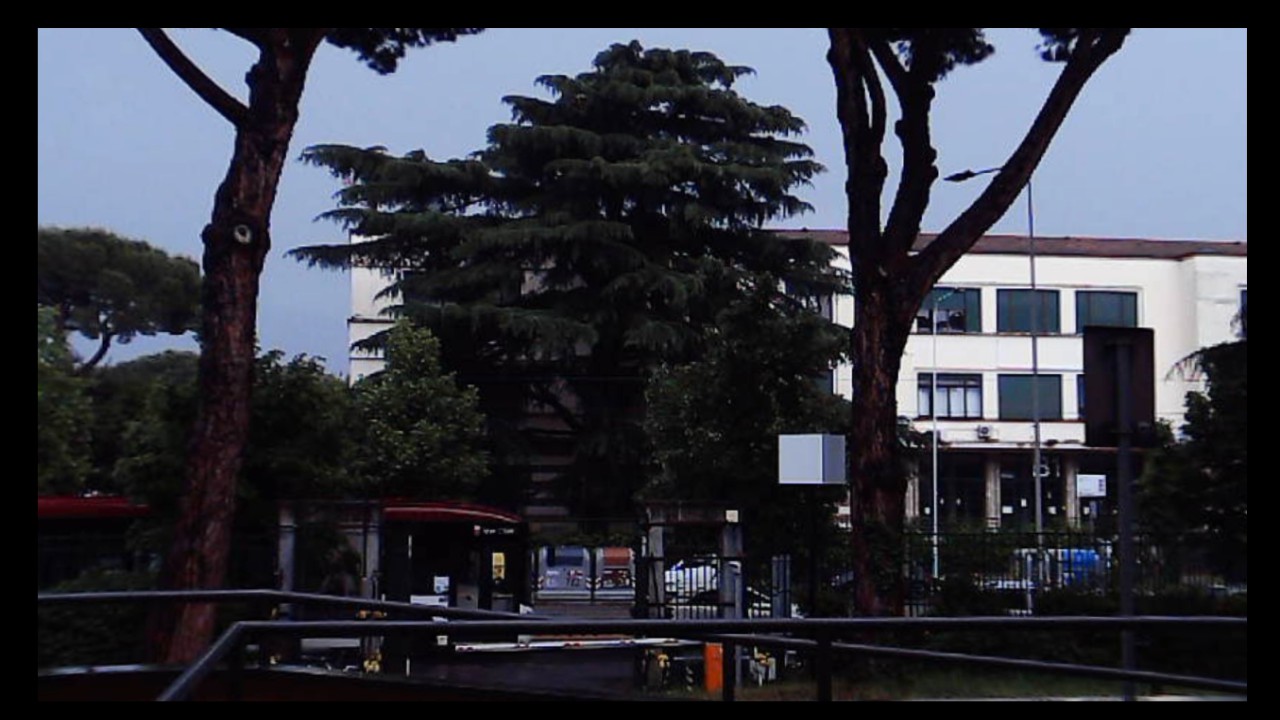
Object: DarwinFPV cineape20